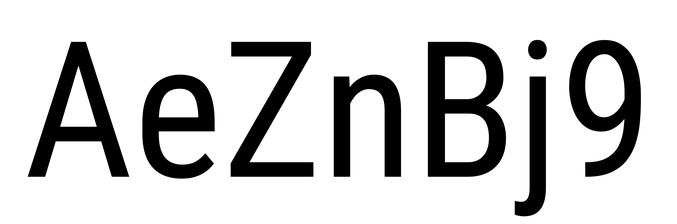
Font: Roboto_Condensed_Regular